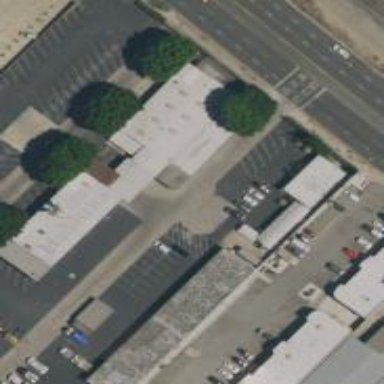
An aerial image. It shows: Commercial building.